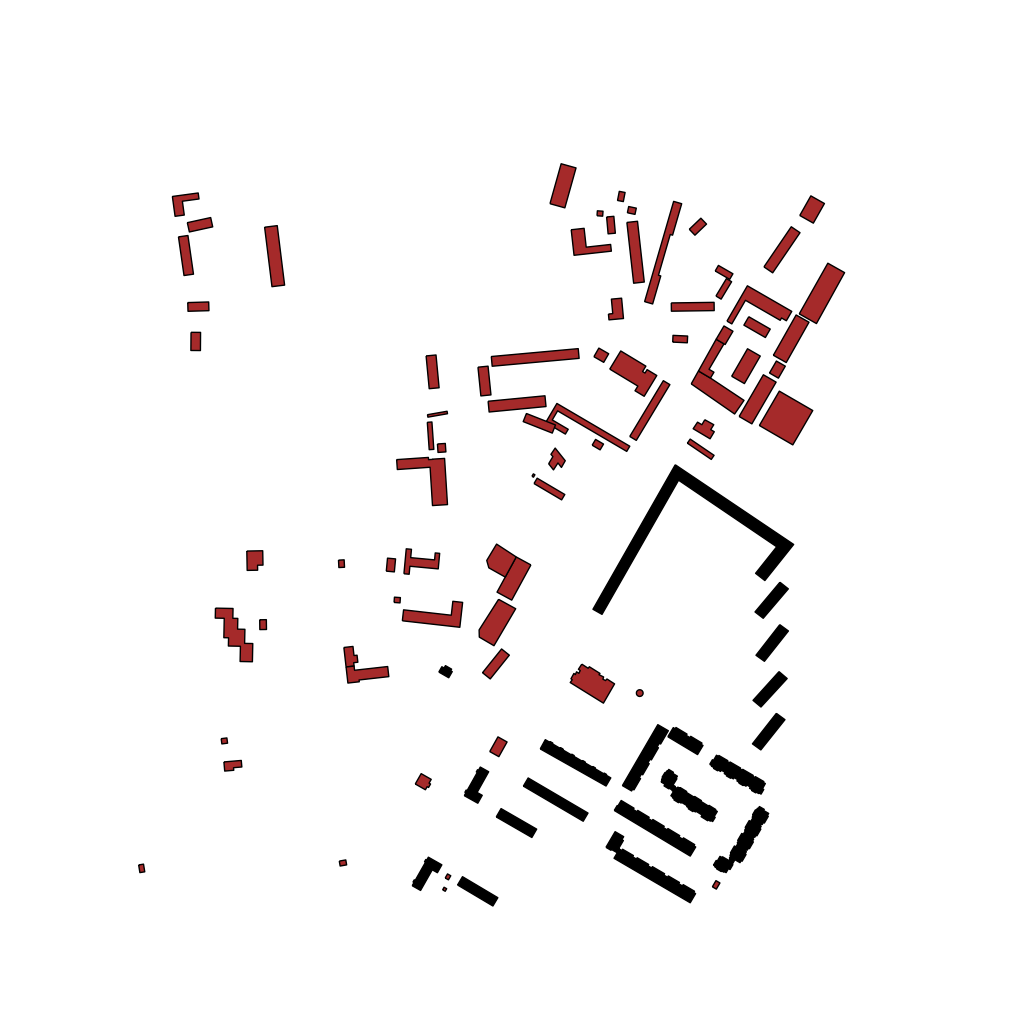
Tags: overhead vector_map, industrial, recreation, residential, special, transport, modern, soviet, high_rise, individual_rise, low_rise, density_1, Building, Facility, 1.0 km²